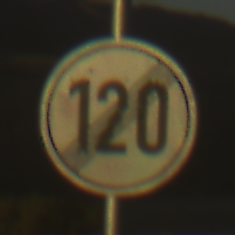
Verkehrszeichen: EndeGeschwindigkeit120
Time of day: SunriseSunset
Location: Outdoor (Nature)
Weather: Clear
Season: NotSpecified
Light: Natural